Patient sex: F
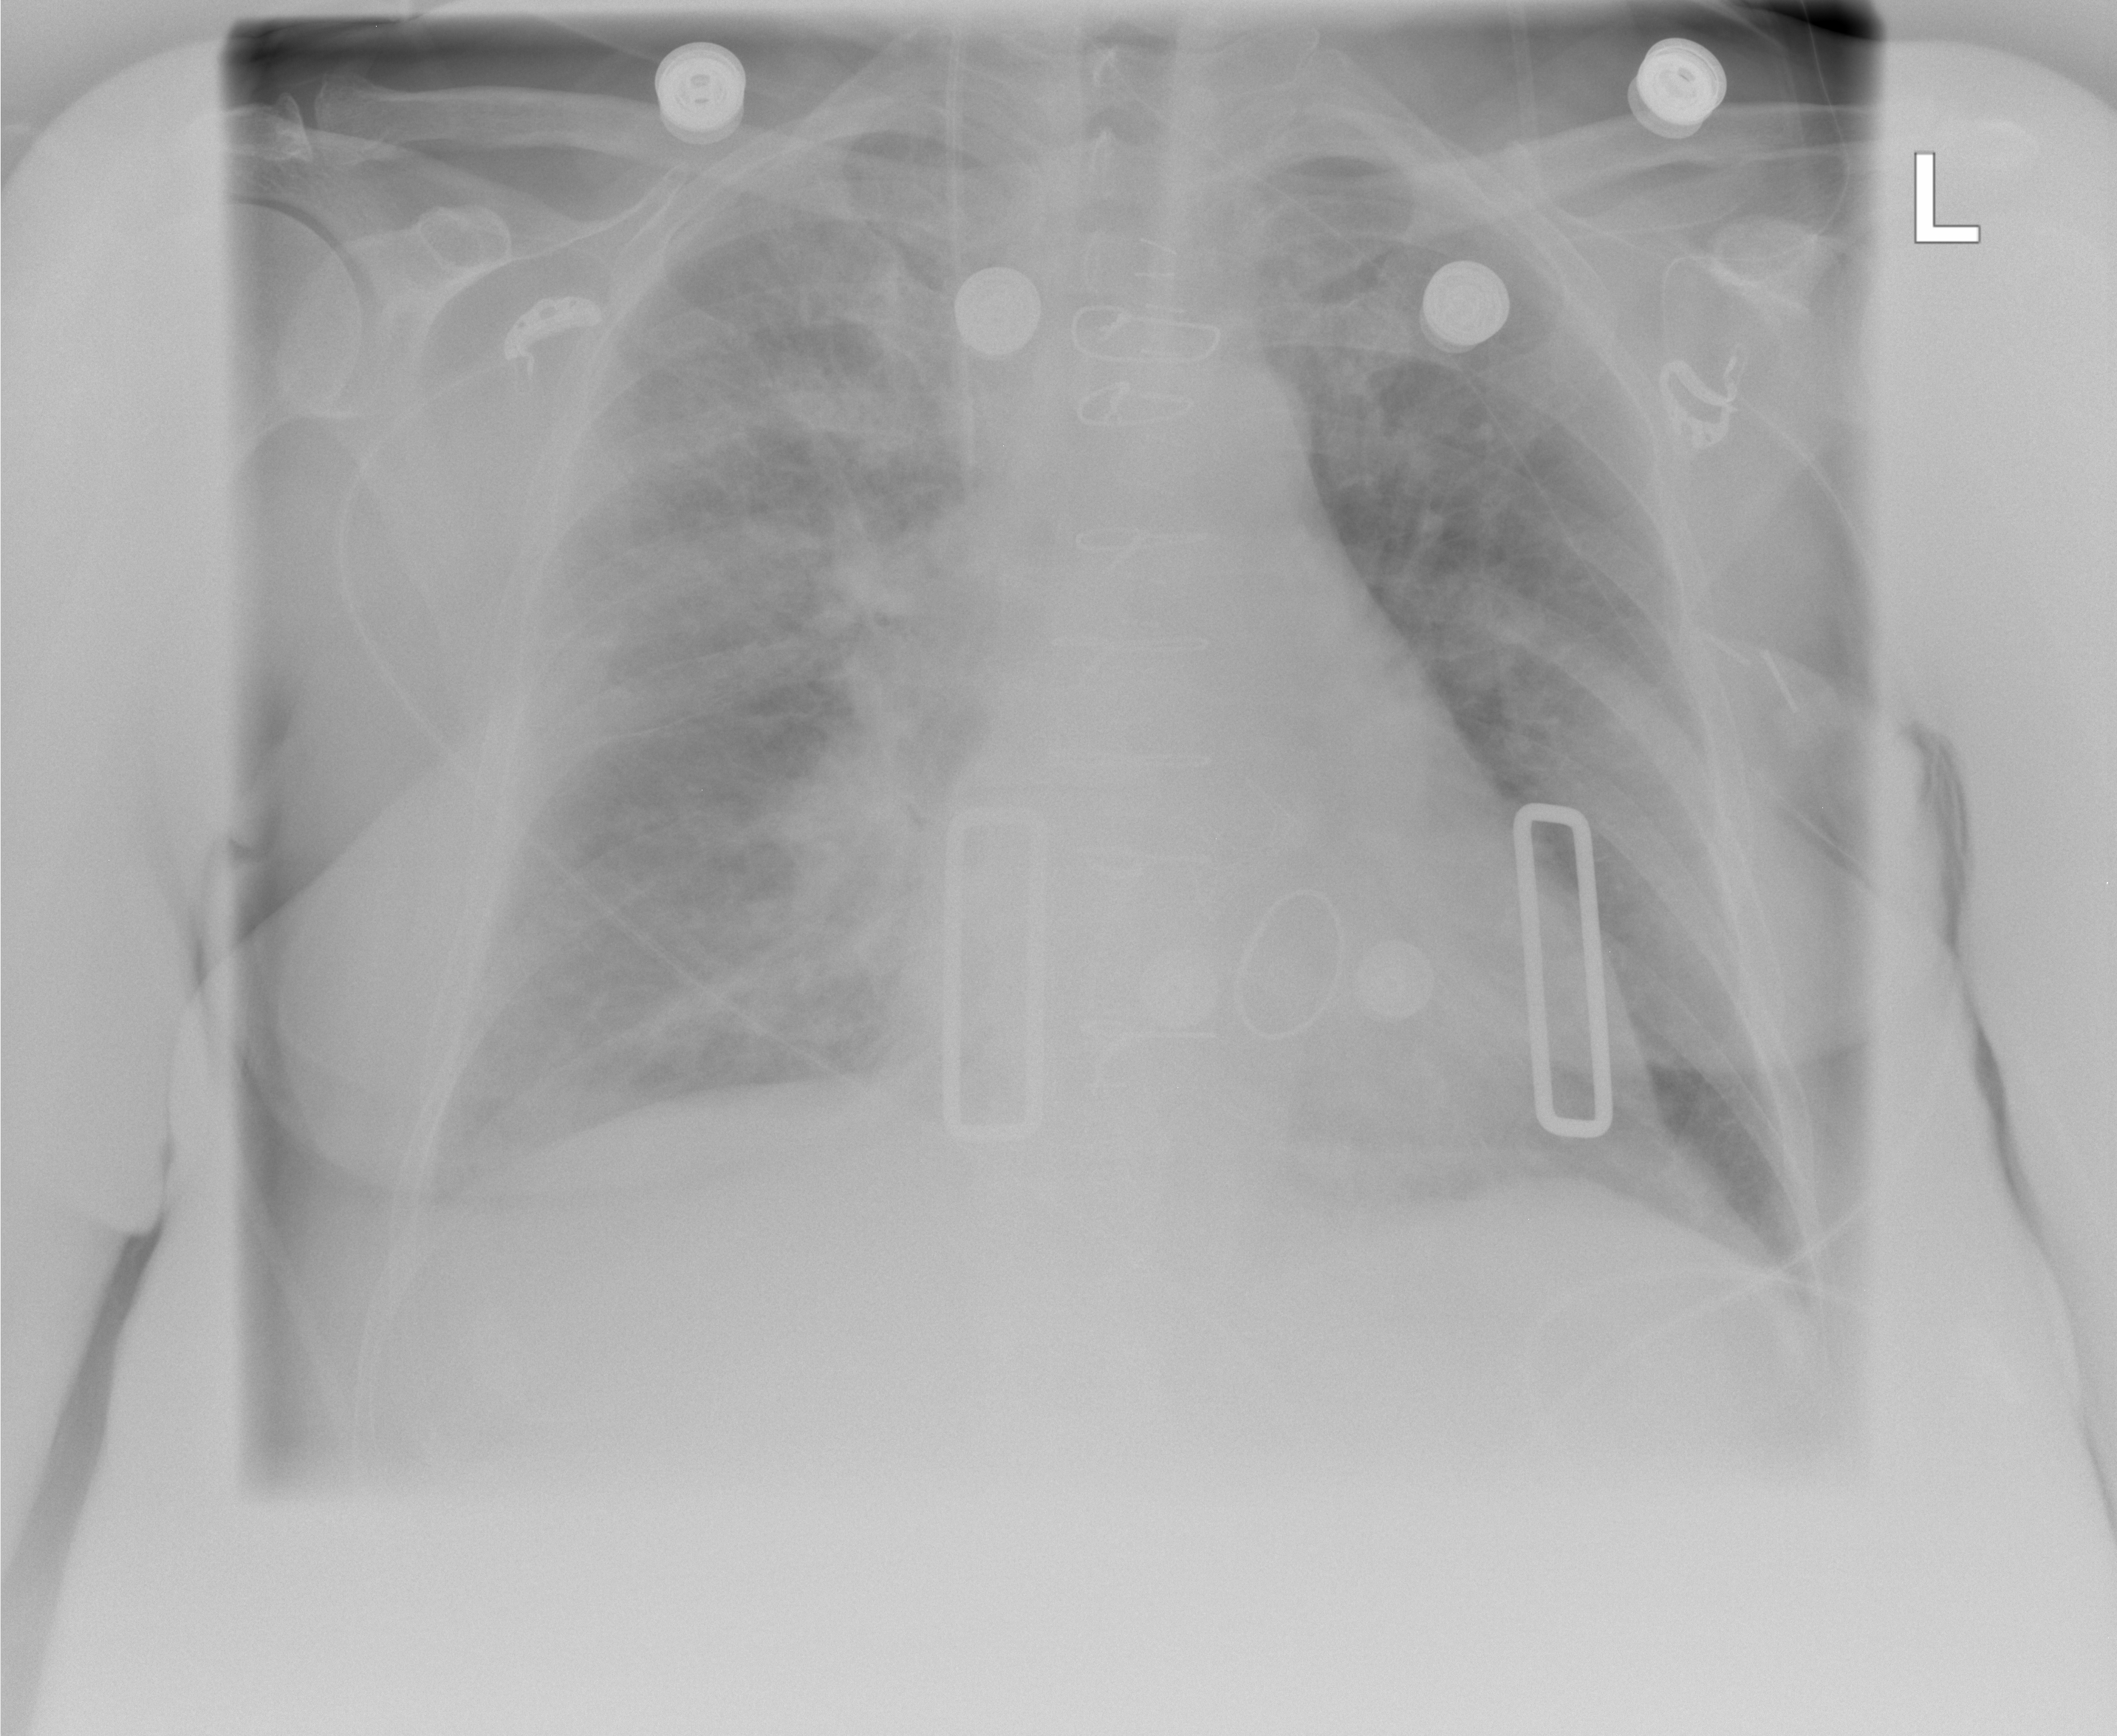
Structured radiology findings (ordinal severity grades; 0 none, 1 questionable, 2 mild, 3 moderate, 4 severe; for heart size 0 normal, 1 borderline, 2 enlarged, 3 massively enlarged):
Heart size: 1
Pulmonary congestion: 3
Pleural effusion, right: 1
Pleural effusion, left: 0
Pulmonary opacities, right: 2
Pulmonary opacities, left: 2
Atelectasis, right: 2
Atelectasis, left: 0